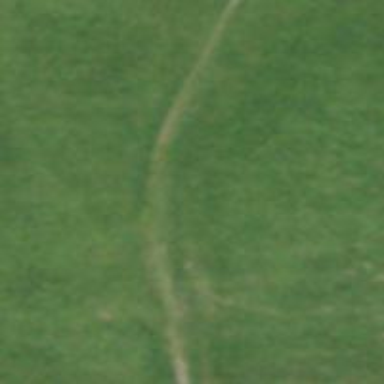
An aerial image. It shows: Path.